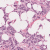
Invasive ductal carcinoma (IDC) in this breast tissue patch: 1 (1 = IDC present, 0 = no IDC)